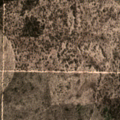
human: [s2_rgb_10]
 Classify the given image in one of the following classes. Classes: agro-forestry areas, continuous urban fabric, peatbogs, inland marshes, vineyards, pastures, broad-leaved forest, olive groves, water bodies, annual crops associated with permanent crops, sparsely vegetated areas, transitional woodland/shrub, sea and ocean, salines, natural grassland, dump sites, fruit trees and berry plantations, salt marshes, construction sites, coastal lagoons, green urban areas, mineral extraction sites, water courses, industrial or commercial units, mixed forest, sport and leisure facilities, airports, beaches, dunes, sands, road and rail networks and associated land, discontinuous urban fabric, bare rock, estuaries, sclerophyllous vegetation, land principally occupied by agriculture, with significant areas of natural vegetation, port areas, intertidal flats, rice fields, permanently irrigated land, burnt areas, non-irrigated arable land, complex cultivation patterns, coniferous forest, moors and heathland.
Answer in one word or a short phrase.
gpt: continuous urban fabric